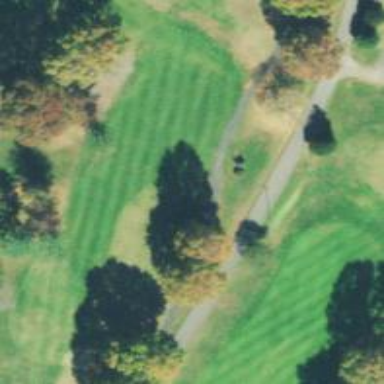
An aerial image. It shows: Path designated for golf carts.